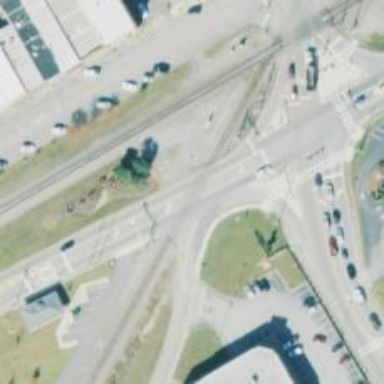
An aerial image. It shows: Level crossing with lights at railway intersection.